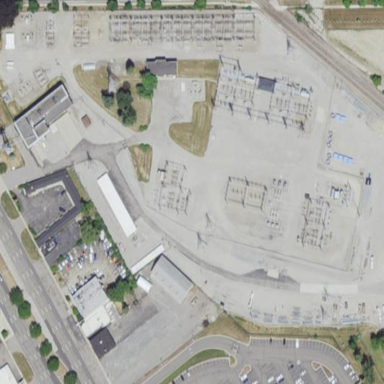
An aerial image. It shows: Transmission level substation.